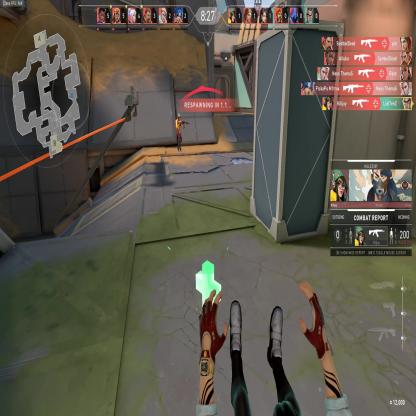
Label: enemy